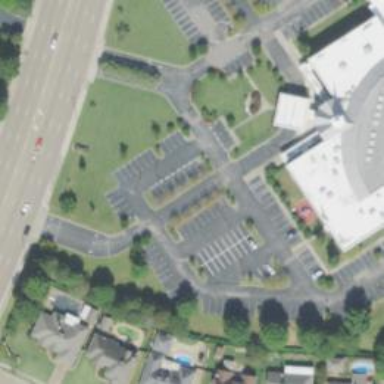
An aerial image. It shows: Parking area.